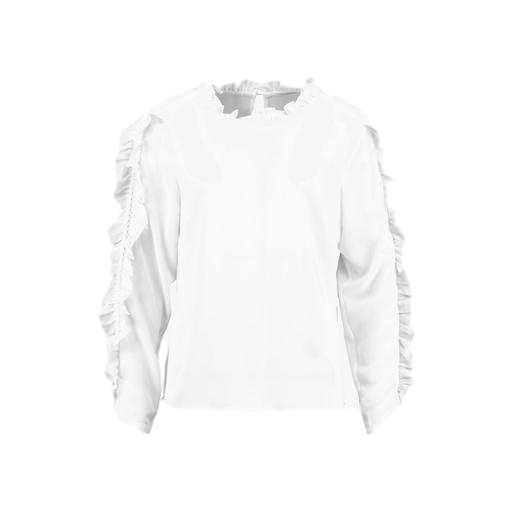
ruffle-front blouse, white long-sleeved blouse, white ruffle-trimmed shirt, white background